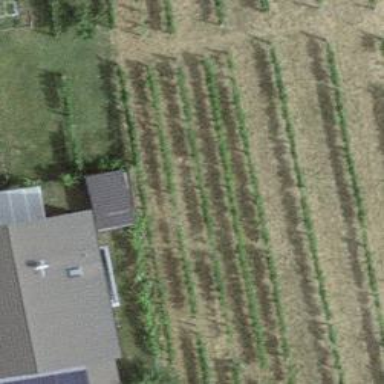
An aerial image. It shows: Vineyard with grape crops.